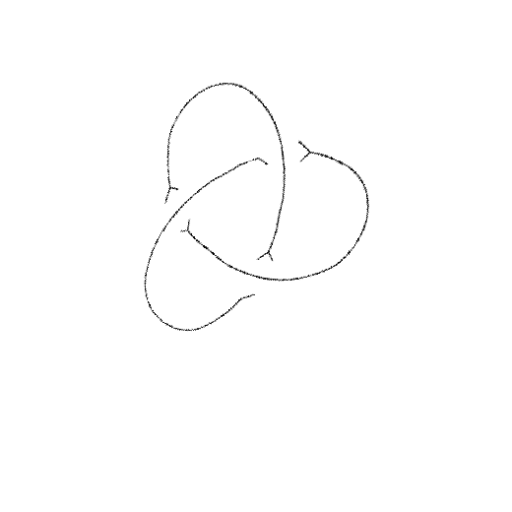
Crossing number: 3